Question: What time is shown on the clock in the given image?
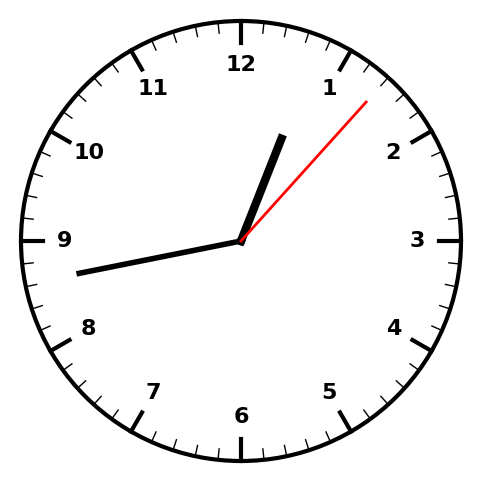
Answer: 12:43:07